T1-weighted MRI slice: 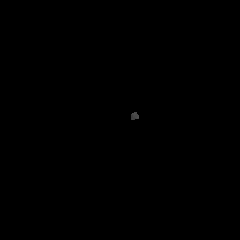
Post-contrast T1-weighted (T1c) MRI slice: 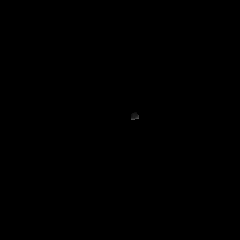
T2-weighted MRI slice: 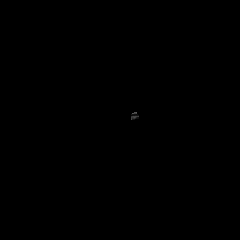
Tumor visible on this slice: no